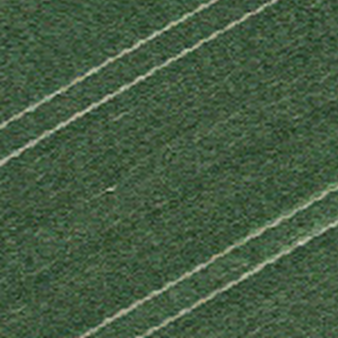
Label: other